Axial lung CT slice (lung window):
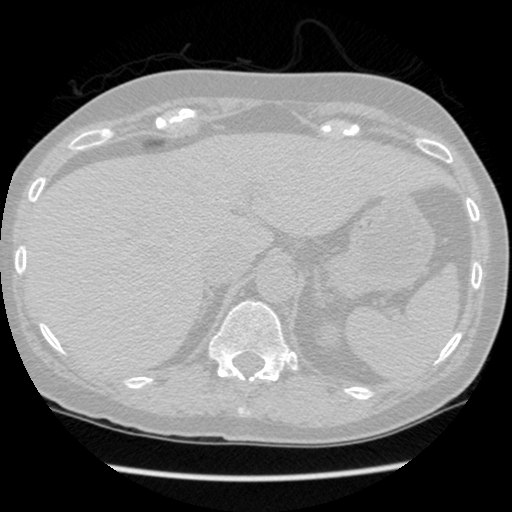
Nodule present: no